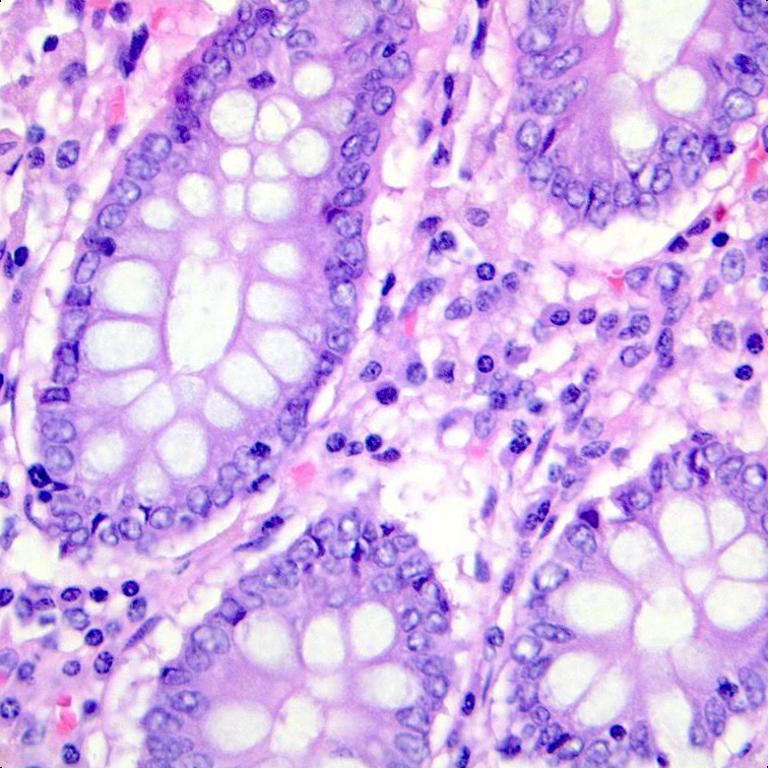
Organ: colon
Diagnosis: benign